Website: ulta-beauty
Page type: delivery-shipping
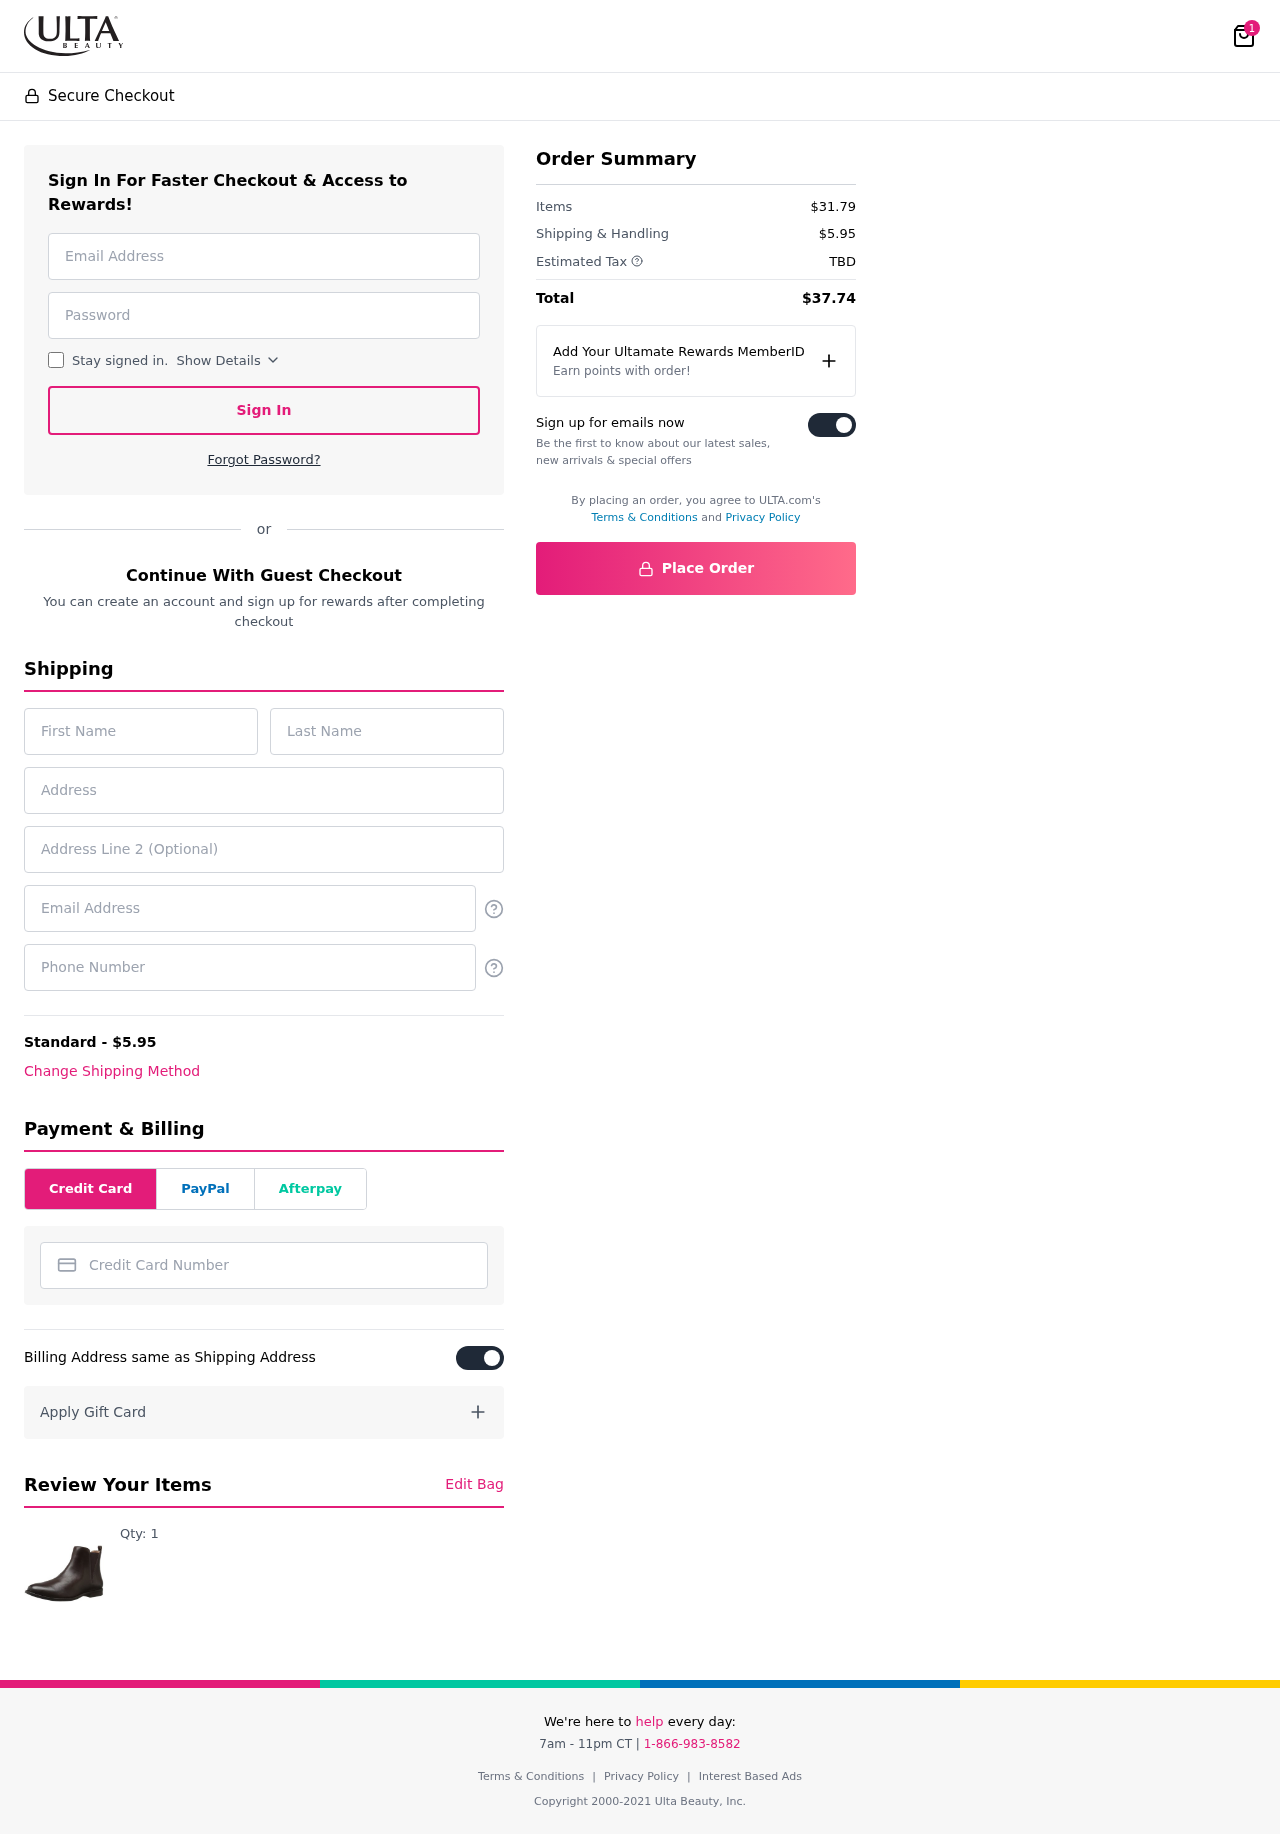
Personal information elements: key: PII_CARD_NUMBER
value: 4148 7651 7584 5240
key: PII_EMAIL
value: brandy.sellers@gmail.com
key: PII_EMAIL2
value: brandy.sellers@gmail.com
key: PII_FIRSTNAME
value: Brandy
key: PII_LASTNAME
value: Sellers
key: PII_PHONE
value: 7482237512
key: PII_STREET
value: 4341 Adam Fords
Product elements: key: PRODUCT1_QUANTITY
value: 1
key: PRODUCT1
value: Qty: 1
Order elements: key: ORDER_NUM_ITEMS
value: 1
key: ORDER_SHIPPING_COST
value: $5.95
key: ORDER_SUBTOTAL
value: $31.79
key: ORDER_TAX
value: TBD
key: ORDER_TOTAL
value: $37.74